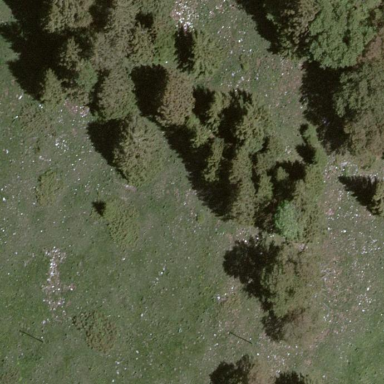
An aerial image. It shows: Forest area.